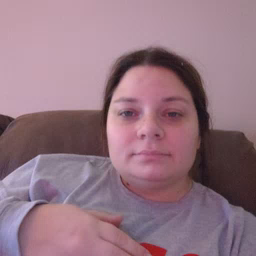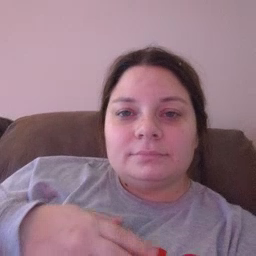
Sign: wolf